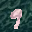
Label: 9